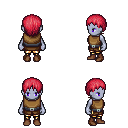
a pixel art fantasy rpg character, female body template, dark elf, purple skin, leather chest armor, gold greaves, ruby red plain hairstyle, brown shoes, four views (front, back, left, right), 2x2 character sprite sheet, small pixel art, hard edges, no anti-aliasing